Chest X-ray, AP view. Patient: 34 years old, sex M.
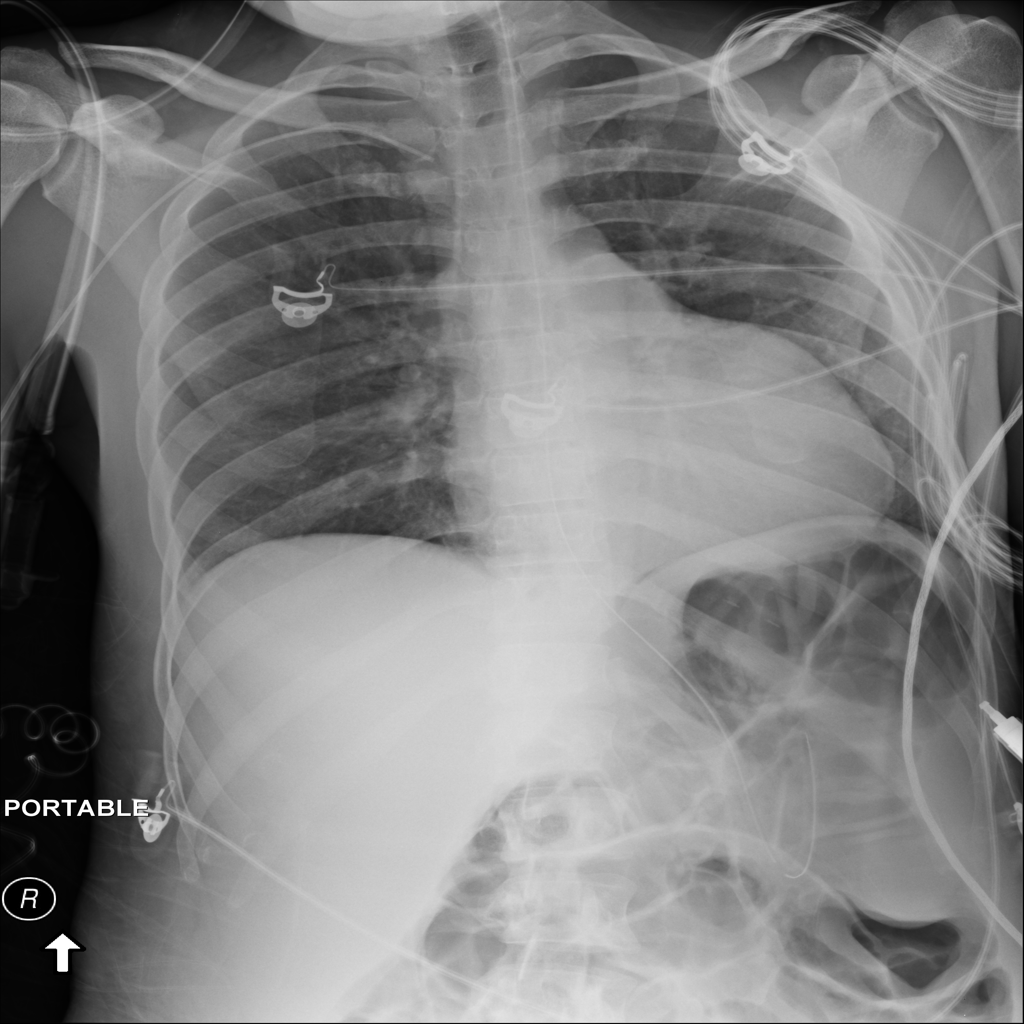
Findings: Cardiomegaly, Infiltration